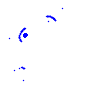
Particle: electron